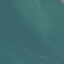
Label: SeaLake